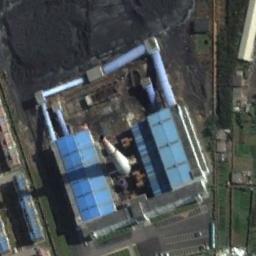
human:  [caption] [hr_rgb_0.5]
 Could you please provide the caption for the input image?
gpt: The thermal power station is next to some buildings and trees .

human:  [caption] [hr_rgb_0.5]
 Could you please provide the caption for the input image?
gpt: In the thermal power plant there are plants and machinery, A chimney and a coal yard next to it .

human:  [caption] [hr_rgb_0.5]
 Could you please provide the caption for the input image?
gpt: There are many buildings next to the thermal power station .

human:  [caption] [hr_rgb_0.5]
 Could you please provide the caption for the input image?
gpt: There are two thermal power stations, and the left one is emitting smoke .

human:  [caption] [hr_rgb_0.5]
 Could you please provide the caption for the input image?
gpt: There are some blue buildings on the thermal power station .